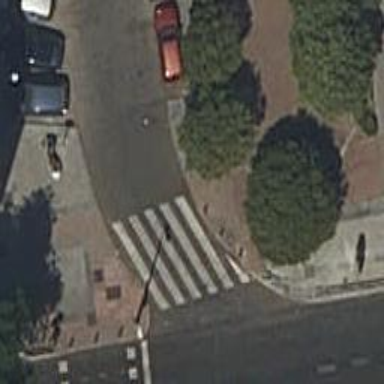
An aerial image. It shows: Uncontrolled zebra crossing.